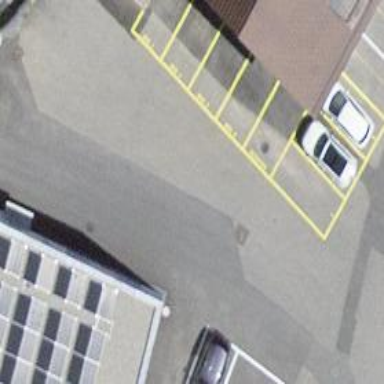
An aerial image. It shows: Parking aisle designated as service road.